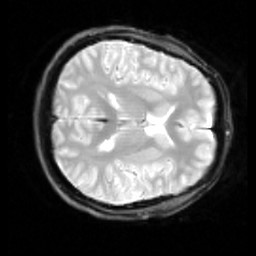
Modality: inplaneT2
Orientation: axial
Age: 22
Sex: male